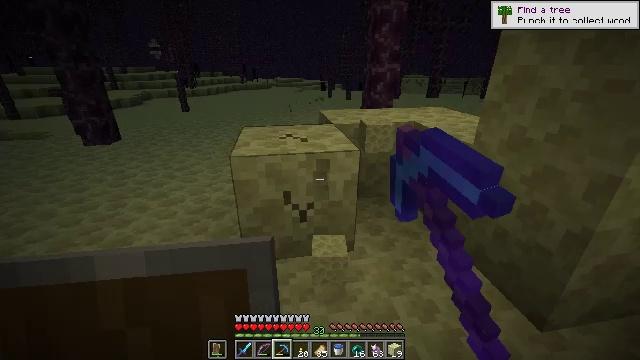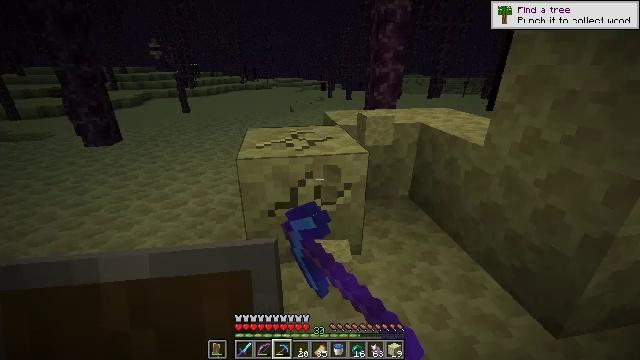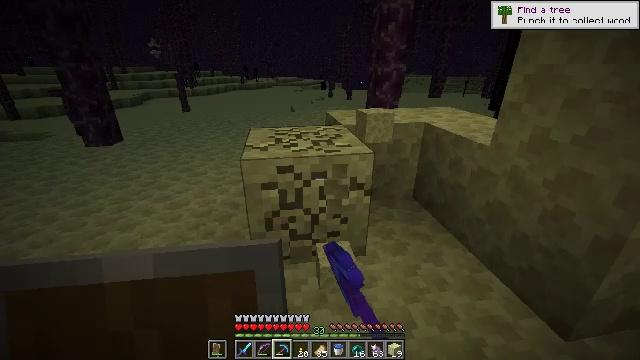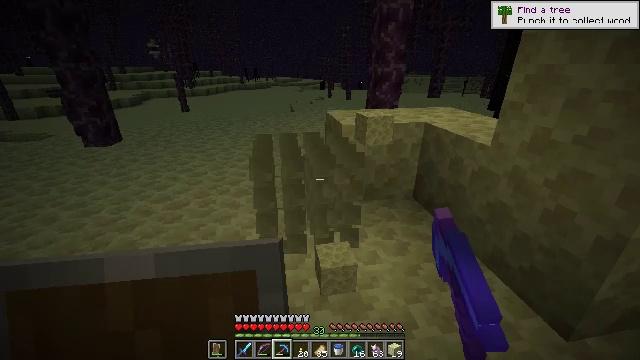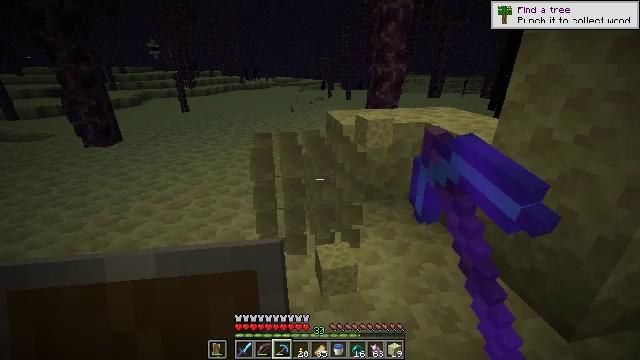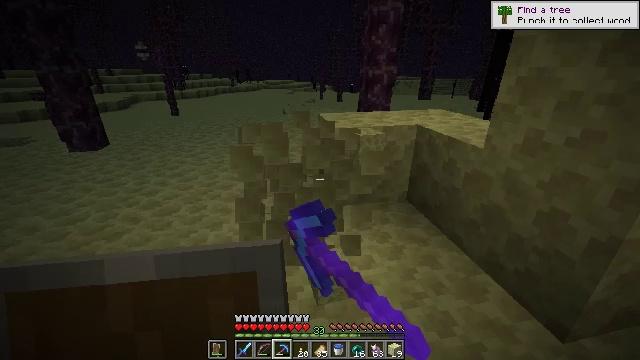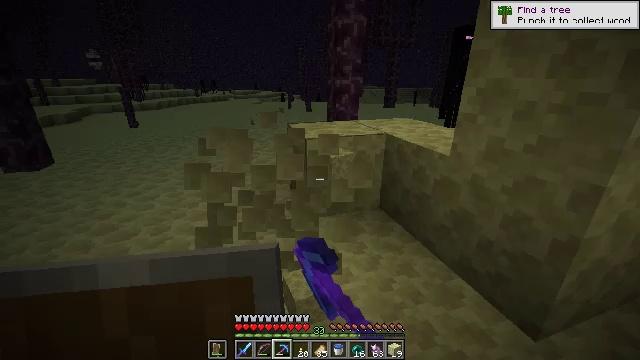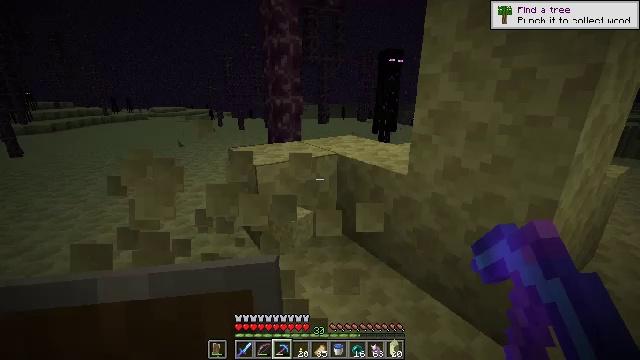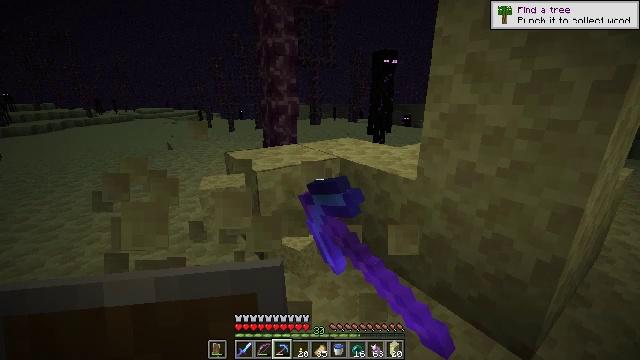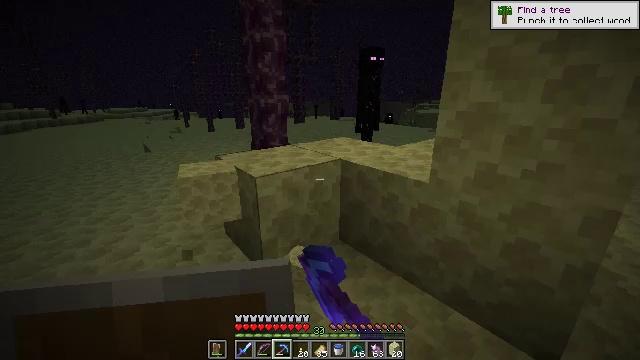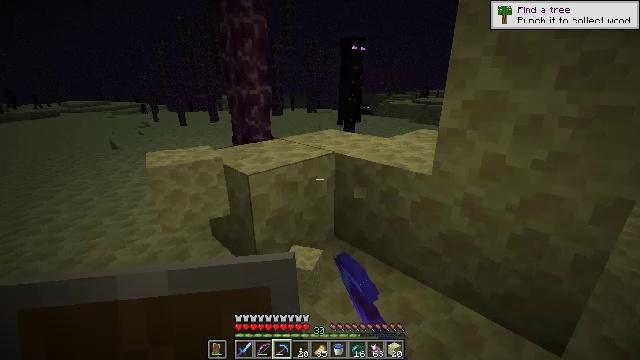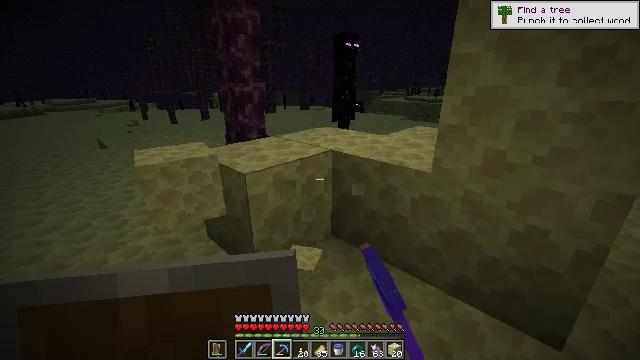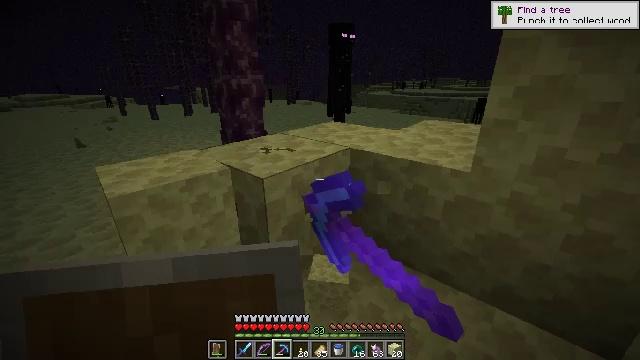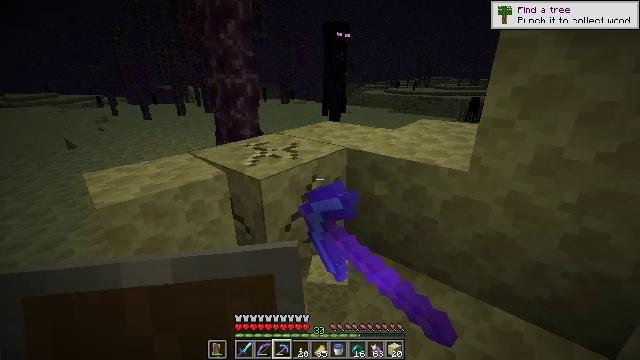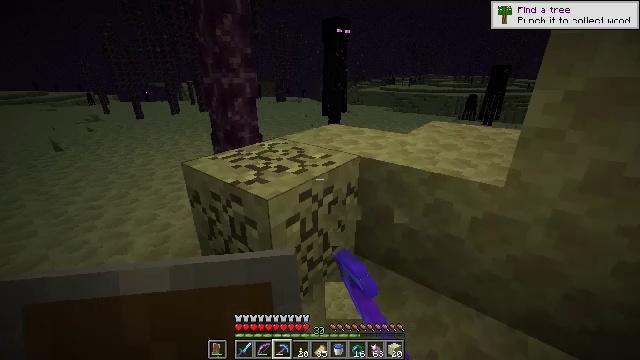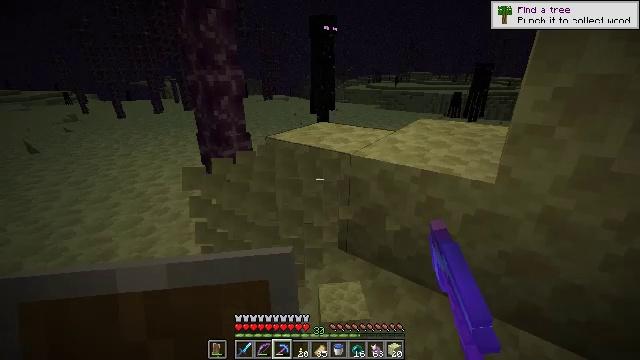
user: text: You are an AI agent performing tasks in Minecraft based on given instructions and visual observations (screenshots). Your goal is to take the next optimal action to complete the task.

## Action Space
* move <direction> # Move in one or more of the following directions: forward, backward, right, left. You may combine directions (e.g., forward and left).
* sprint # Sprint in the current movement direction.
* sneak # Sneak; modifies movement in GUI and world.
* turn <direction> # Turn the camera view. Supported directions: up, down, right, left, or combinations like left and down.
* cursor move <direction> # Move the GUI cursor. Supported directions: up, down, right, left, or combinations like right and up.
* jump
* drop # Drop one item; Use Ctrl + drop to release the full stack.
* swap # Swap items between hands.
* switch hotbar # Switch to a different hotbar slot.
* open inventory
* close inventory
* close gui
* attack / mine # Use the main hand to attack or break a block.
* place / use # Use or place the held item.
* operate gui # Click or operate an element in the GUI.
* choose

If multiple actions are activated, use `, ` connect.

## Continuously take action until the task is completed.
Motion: motion action
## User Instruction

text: Break some end stone blocks.
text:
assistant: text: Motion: attack / mine
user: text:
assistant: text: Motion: attack / mine
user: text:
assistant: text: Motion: attack / mine
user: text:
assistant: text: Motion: attack / mine
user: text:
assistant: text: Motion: move forward, turn right, attack / mine
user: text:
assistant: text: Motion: move forward and move left, turn right and up, attack / mine
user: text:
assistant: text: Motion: move forward and move left, turn right and up, attack / mine
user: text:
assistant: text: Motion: move forward and move left, turn right, attack / mine
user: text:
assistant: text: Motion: move forward and move left, turn right, attack / mine
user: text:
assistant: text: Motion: move forward and move left, turn right and down, attack / mine
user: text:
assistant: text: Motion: move forward and move left, turn right, attack / mine
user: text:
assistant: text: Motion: move forward and move left, turn right and down, attack / mine
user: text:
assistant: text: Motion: move forward, turn right, attack / mine
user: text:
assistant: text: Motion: turn right, attack / mine
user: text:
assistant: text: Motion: turn right, attack / mine
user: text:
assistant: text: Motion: attack / mine
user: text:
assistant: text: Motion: turn right, attack / mine
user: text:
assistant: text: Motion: turn right, attack / mine
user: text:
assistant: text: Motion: turn right and up, attack / mine
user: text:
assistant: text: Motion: turn right, attack / mine
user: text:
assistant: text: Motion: turn right, attack / mine
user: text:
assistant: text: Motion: turn right, attack / mine
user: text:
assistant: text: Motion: attack / mine
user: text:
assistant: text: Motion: attack / mine
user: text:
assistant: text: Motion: move forward, attack / mine
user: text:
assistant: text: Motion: move forward and move left, attack / mine
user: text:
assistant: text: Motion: move forward and move left, turn right, attack / mine
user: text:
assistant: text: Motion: move forward and move left, turn right, attack / mine
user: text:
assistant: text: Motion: move forward and move left, turn right, attack / mine
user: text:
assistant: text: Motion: turn right, attack / mine